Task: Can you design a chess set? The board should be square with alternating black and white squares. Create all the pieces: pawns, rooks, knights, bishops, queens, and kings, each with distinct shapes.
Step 2716:
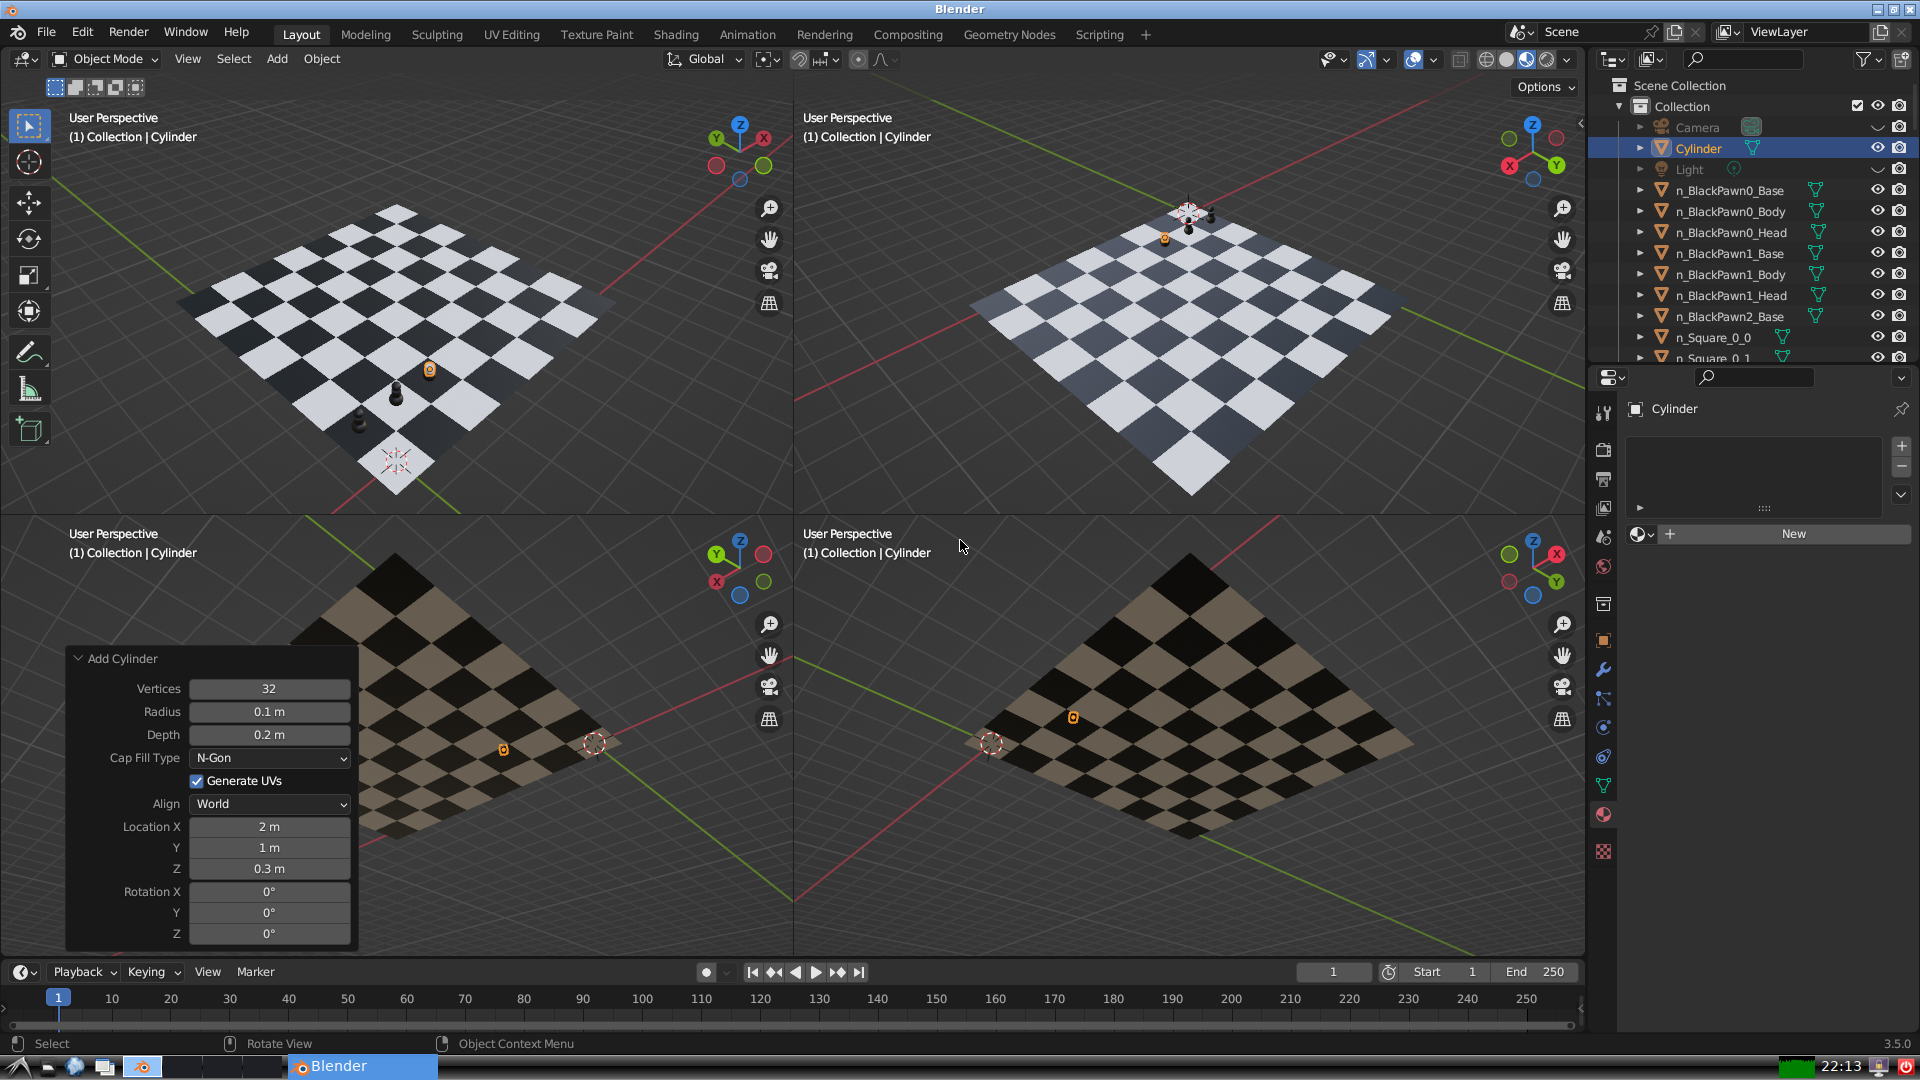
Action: {"key_press": ['Ctrl, Home']}